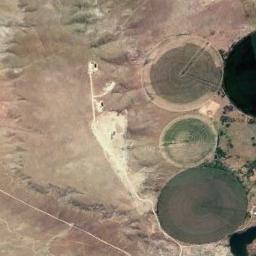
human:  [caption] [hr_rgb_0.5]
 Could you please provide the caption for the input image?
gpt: Some green circle farmland are in the bare land .

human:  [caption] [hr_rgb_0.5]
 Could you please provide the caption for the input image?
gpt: Round fields are the same size .

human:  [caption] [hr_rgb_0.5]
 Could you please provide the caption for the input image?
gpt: Four circular farmlands with different colors are on the wasteland .

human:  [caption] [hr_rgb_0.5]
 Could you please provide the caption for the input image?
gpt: Several neatly arranged green and tan mixed circular farmland .

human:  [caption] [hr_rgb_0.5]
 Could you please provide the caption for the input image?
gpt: There are several circular farmlands of different sizes beside a wasteland .